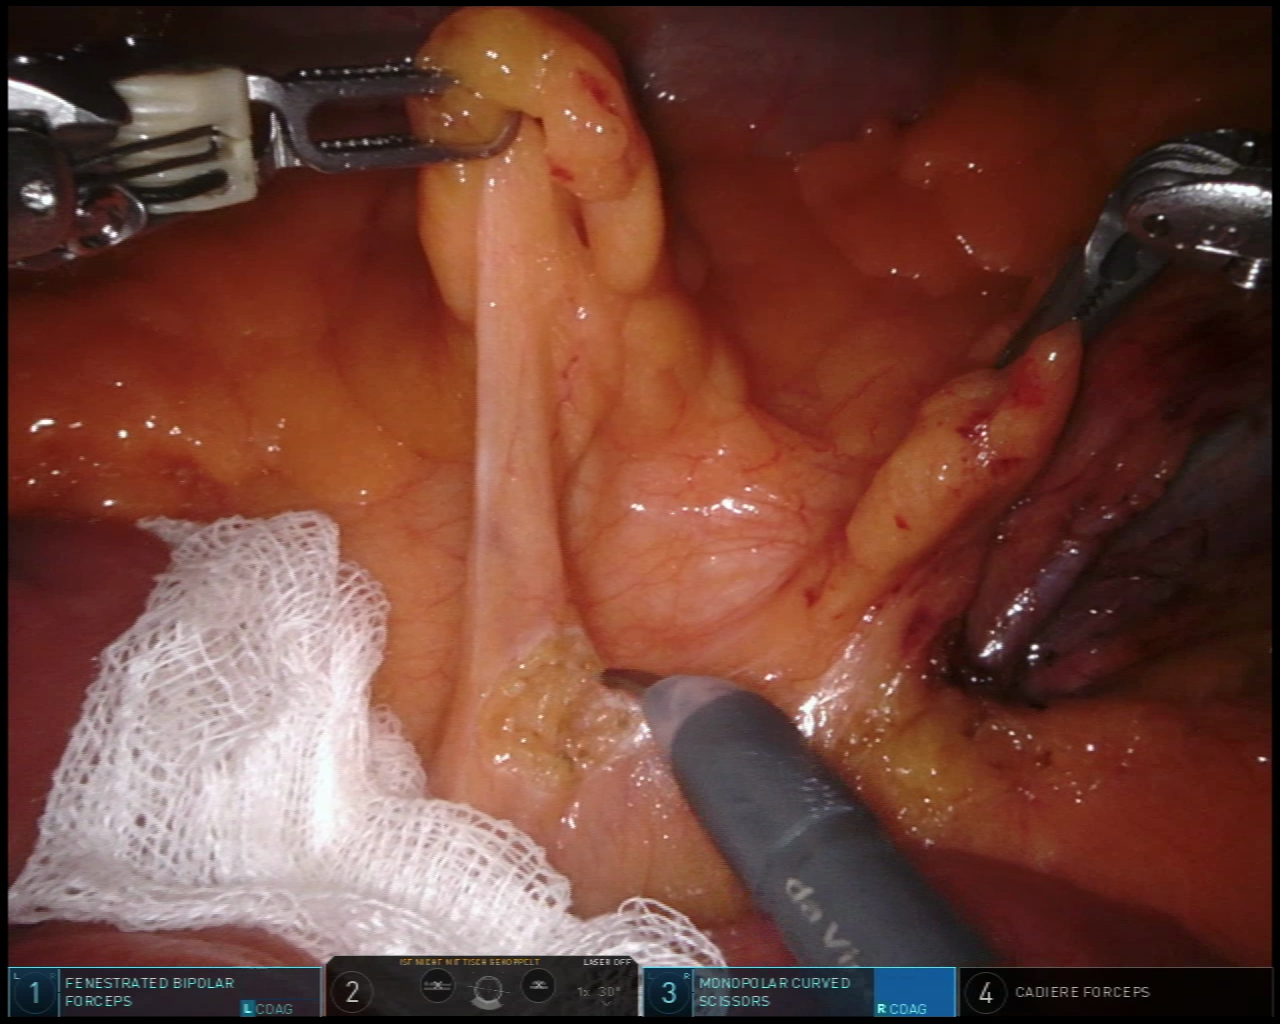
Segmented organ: ureter
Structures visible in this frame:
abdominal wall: no
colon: yes
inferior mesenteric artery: no
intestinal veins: yes
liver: no
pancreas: no
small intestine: yes
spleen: no
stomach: no
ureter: yes
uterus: no
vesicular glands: no